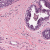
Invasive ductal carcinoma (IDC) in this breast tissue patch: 0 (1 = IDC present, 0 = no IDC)